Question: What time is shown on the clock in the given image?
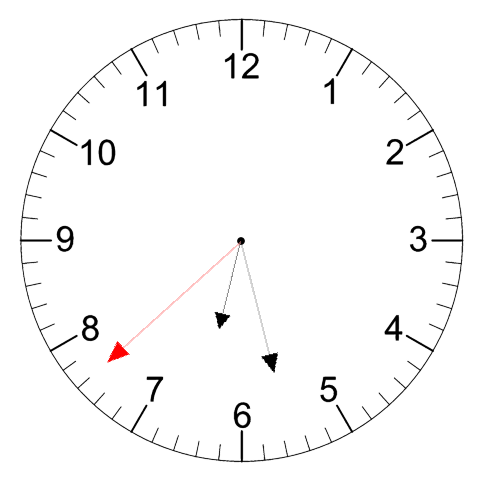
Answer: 06:27:38